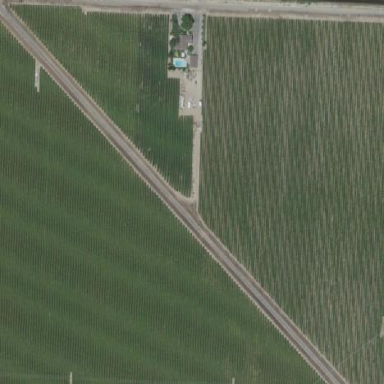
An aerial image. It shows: Vineyard.